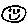
Label: smiley face